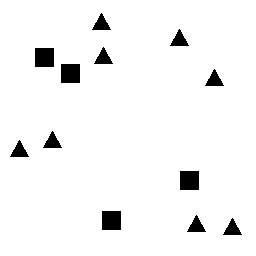
Squares: 4
Triangles: 8
Stars: 0
Total shapes: 12